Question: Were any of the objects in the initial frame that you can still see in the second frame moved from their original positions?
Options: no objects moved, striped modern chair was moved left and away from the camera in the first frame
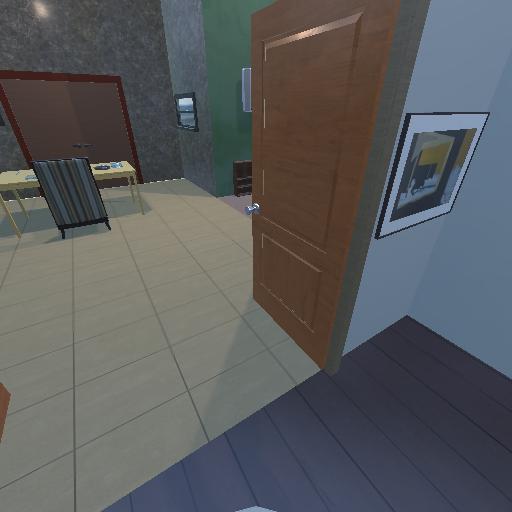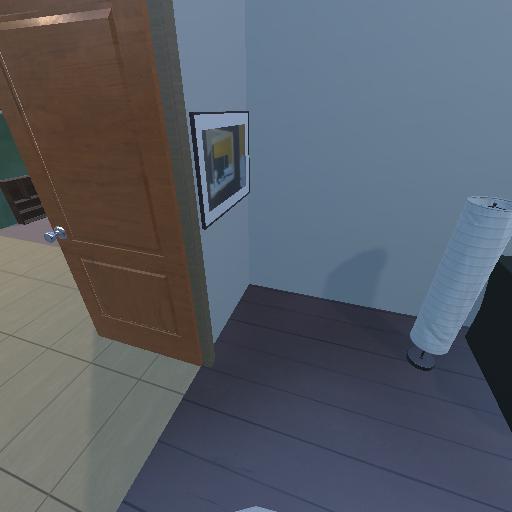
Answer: no objects moved